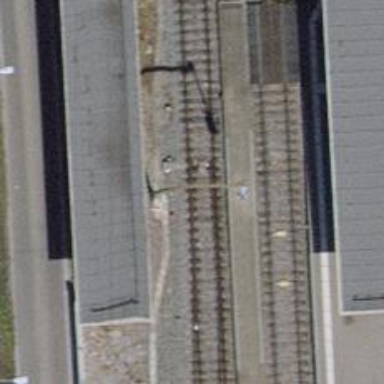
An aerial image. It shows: Single-track electrified railway siding with contact line for service.